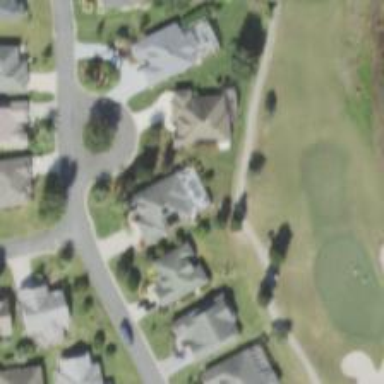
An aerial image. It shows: Path designated for golf carts.